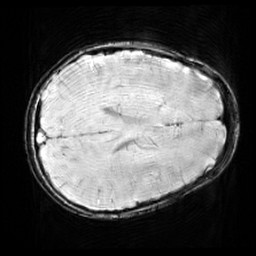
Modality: SWI
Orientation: axial
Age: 9
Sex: male
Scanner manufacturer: siemens
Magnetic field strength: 3 T
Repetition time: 0.027 s
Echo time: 0.02 s